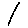
Label: line